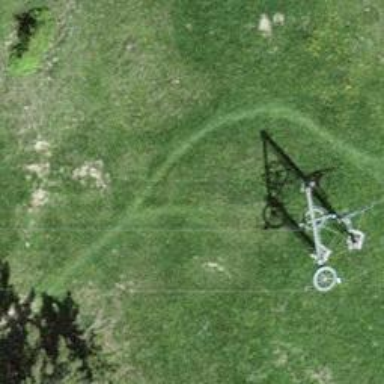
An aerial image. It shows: Pylon for aerialway.